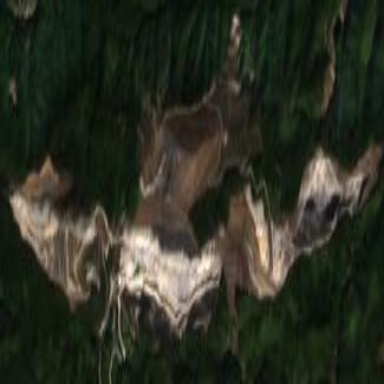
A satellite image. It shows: Quarry area.